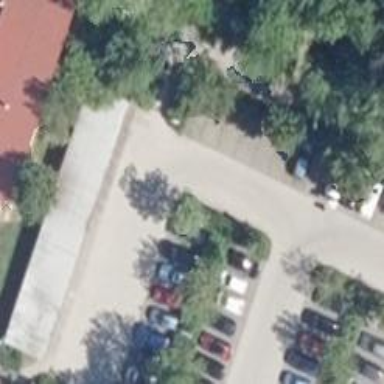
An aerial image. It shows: Parking aisle designated as service road.